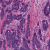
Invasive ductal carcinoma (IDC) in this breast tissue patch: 1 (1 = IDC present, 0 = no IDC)